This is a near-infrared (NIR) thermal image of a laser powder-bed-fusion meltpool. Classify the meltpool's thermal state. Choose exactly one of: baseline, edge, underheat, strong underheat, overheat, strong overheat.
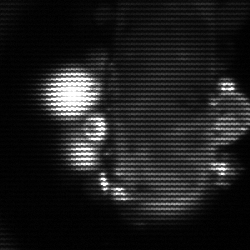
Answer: strong underheat